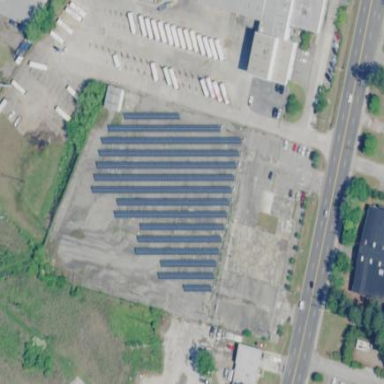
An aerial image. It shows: Solar photovoltaic panel generator.